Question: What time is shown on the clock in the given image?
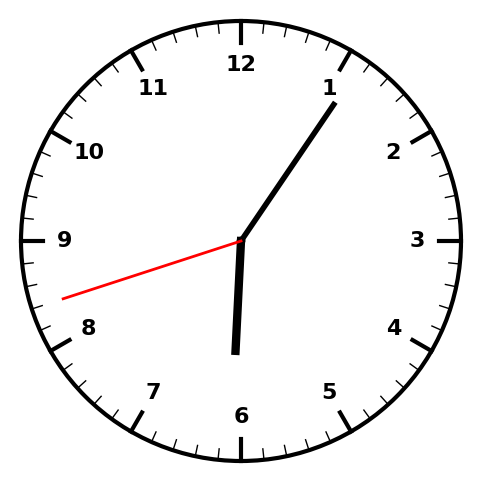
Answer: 06:05:42